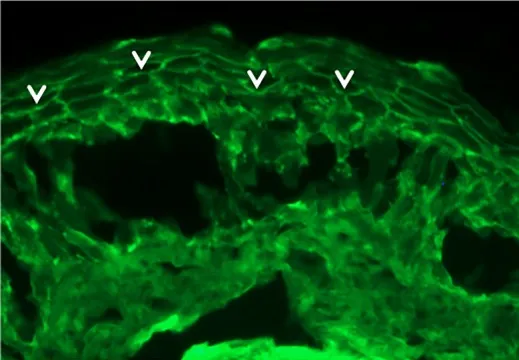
Essential elements for pemphigus and COVID-19 diagnosis. Intercellular deposition of IgG (arrow heads) by direct immunofluorescence microscopy.
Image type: pathology (immunostaining)